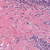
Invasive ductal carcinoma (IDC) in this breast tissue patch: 1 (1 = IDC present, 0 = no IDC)